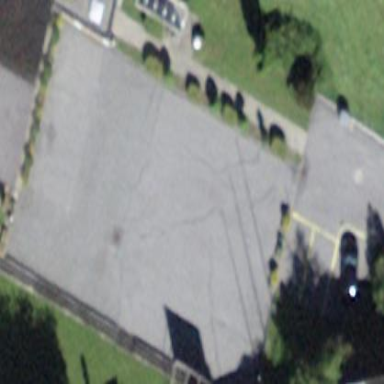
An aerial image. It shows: Parking area.